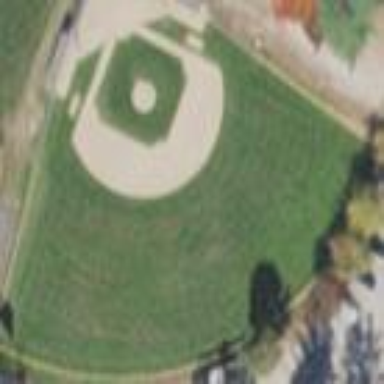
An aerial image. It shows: Baseball pitch for leisure land activities.